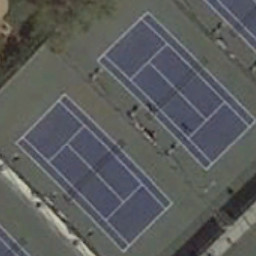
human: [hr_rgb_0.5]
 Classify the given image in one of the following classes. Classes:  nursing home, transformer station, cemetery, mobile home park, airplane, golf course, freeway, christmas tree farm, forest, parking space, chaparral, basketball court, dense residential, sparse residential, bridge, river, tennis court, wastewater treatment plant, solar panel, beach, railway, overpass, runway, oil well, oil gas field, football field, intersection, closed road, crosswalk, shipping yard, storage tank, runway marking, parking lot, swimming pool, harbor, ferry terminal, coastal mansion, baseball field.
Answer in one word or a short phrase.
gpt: tennis court